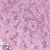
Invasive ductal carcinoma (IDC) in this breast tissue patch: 1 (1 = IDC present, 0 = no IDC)